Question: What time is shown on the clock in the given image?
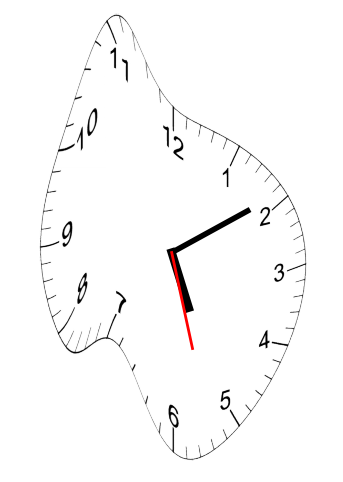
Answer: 05:09:27